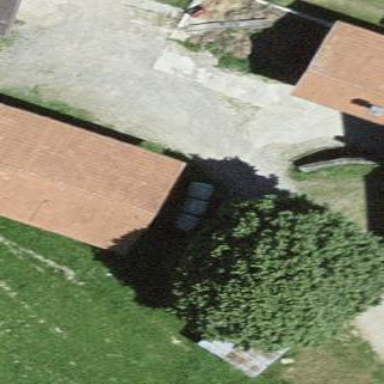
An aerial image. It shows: Barn.